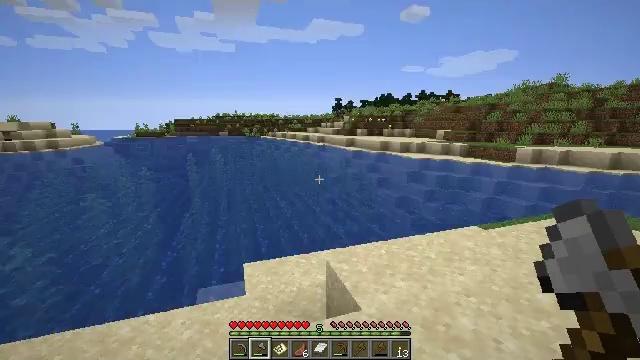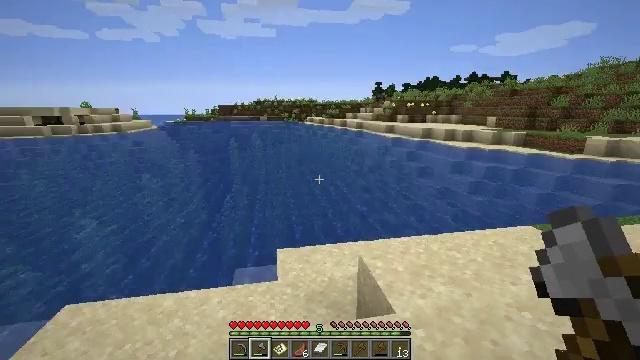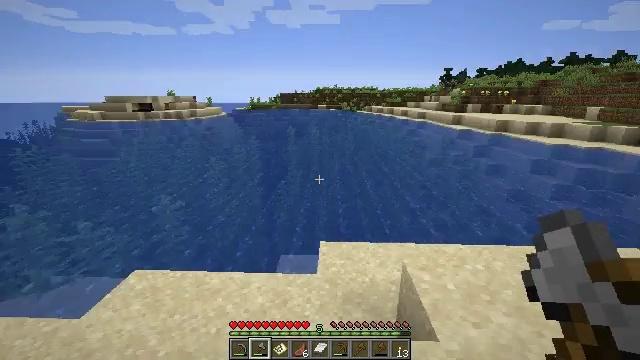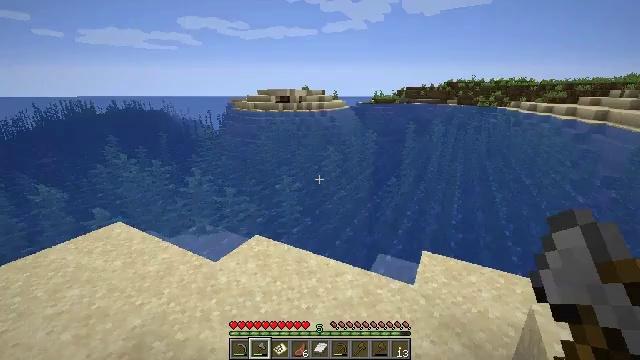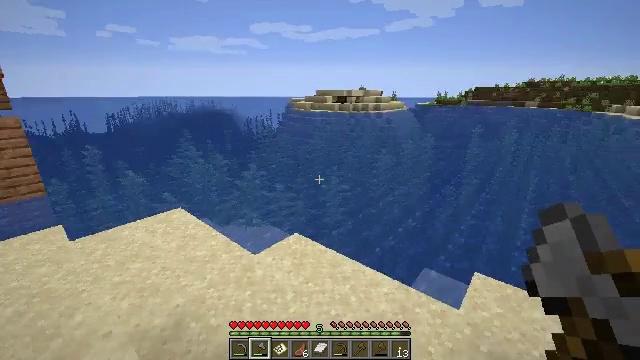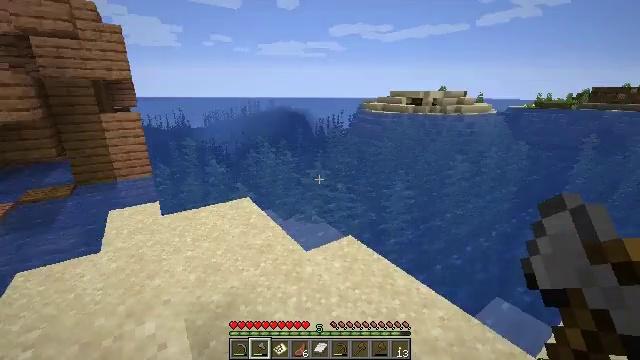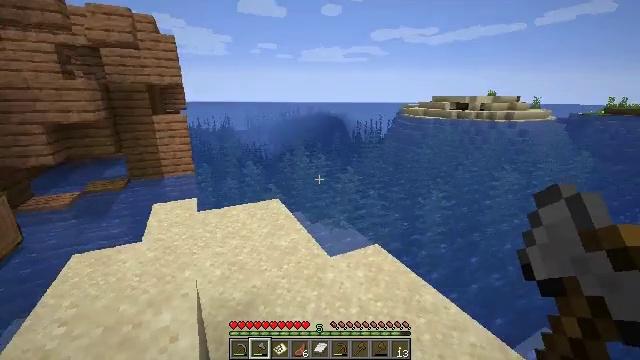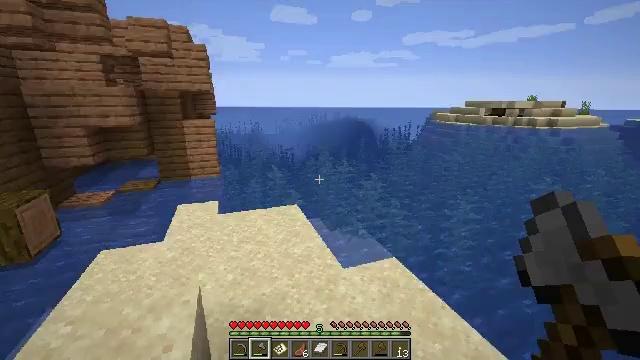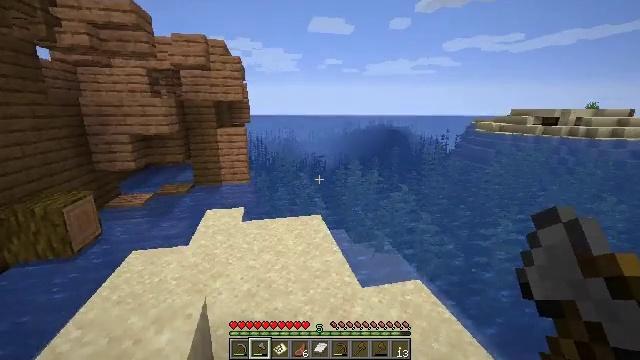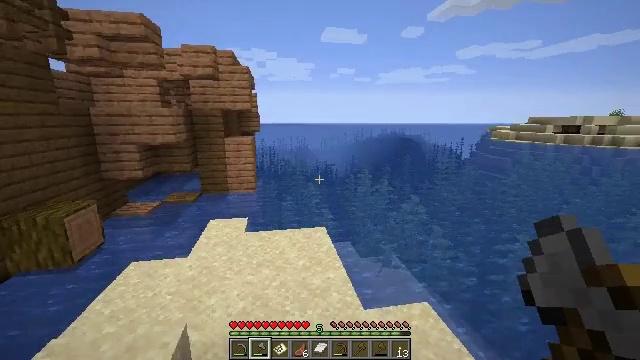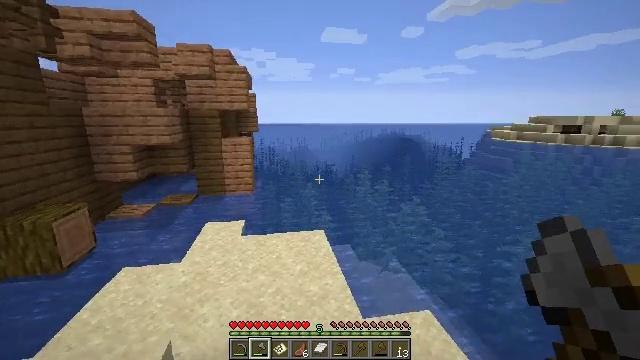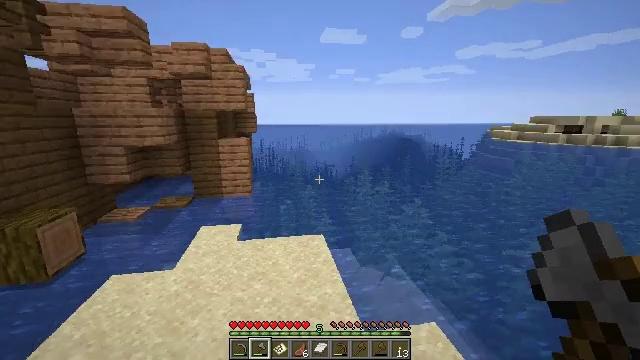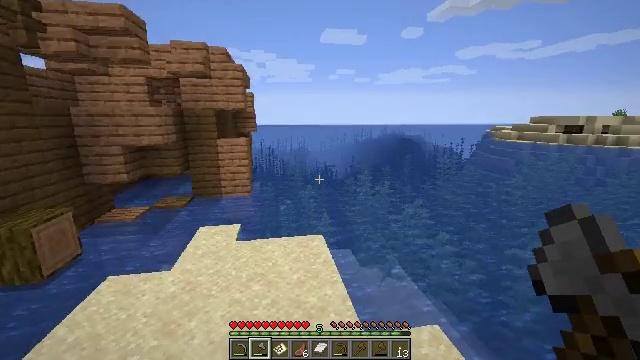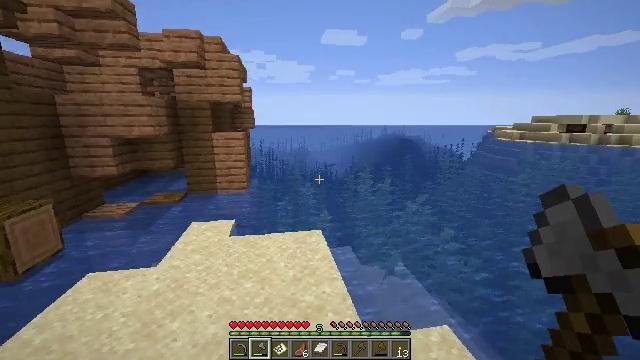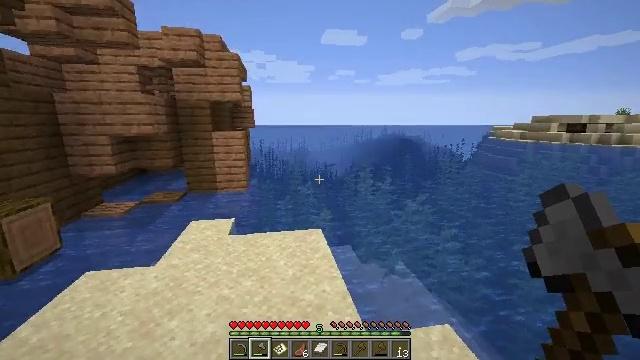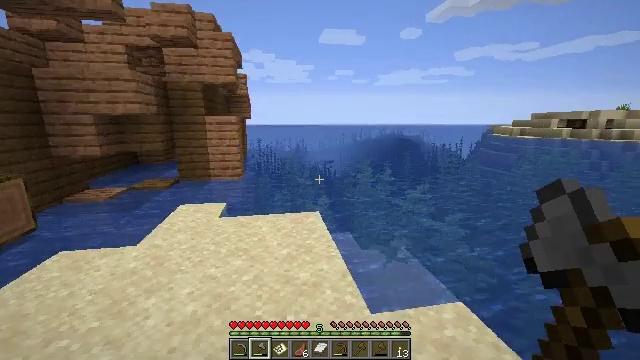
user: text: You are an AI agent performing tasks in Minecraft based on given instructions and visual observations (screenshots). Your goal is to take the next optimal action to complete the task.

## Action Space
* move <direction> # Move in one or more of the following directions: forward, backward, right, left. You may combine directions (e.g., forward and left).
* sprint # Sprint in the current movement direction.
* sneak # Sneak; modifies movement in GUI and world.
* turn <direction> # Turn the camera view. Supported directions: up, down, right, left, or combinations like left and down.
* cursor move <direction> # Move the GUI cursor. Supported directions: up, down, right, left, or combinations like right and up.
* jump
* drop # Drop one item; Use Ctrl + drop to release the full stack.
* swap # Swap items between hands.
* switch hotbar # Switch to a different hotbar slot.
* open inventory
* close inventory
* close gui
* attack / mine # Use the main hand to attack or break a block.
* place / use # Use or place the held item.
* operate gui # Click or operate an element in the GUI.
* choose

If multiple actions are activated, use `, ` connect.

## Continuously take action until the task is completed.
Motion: motion action
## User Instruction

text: Mine jungle planks from a structure.
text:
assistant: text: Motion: move forward and move right, turn left and down
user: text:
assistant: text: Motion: move forward and move right, turn left and down
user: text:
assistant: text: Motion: move forward and move right, turn left and down
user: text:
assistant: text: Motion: move forward and move right, turn left
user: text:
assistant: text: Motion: move forward and move right, turn left
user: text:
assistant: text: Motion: move forward and move right, turn left
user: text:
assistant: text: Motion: move forward and move right, turn left and up
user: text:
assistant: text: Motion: move forward and move right, turn left and up
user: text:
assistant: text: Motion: move forward, turn left and up
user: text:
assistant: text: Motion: move forward
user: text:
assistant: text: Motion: move forward
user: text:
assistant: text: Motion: move forward
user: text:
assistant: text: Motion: move forward
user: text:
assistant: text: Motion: move forward
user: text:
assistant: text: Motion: move forward
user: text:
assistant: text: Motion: move forward
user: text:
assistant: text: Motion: move forward, turn left and up
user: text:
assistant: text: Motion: move forward, turn left and up
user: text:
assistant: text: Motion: move forward and move right, turn left and up
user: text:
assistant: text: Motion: move forward and move right, turn left and up
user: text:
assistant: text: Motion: move right, turn left and up
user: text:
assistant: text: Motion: move right, turn left and up
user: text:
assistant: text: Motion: turn left and up
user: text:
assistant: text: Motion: turn left and up
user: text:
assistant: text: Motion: turn left and up
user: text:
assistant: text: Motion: turn left
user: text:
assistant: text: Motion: turn left
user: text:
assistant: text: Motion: turn left and down
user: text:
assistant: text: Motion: turn down
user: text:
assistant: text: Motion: turn down